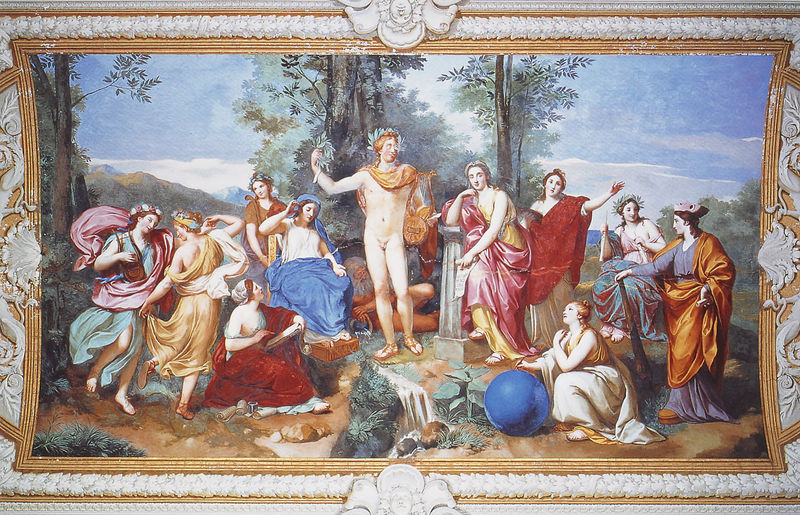
Titel: Apollo, Mnemosyne und die neun Musen
Künstler: Anton Raphael Mengs
Standort: Rom, Villa Albani (EU - I - Latium)
Schlagwörter: baum, blau, gemälde, gott, himmel, mann, nackt, umhang, weiß, wolken, bäume, frauen, landschaft, menschen, frau, hell, männer, paris, säule, rot, ball, malerei, tanz, barock, geschichte, goldrahmen, instrument, natur, decke, klassizismus, musik, rosa, garten, farben, figuren, musikinstrument, wandmalerei, draperie, stuck, nacktheit, antike, geld, kugel, allegorie, kranz, lorbeerkranz, malen, mythologie, erdkugel, jüngling, lanschaft, antik, götter, olymp, mythos, nymphe, musen, nymphen, deckengemälde, fresko, apoll, harfe, allegorien, fresco, weltkugel, lau, wandfresko, personifikationen, instument, mann nackt, kuhgel, elbild, mystrerie